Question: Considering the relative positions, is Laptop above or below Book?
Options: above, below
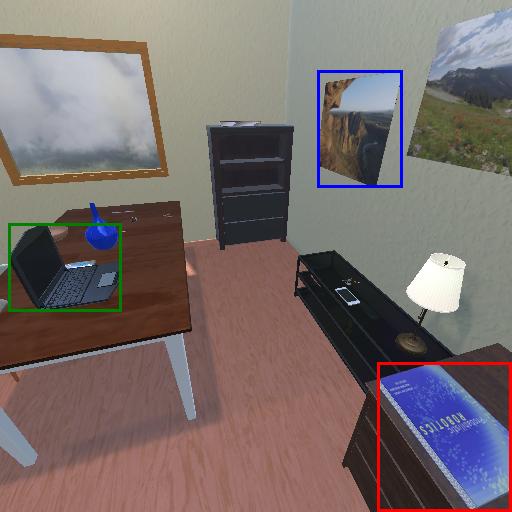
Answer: above